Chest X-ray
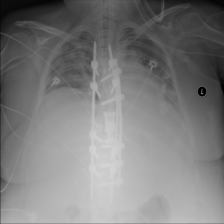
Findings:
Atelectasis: negative
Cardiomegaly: negative
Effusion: negative
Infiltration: positive
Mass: negative
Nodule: negative
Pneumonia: negative
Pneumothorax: negative
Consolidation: negative
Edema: negative
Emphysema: negative
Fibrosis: negative
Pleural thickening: negative
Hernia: negative